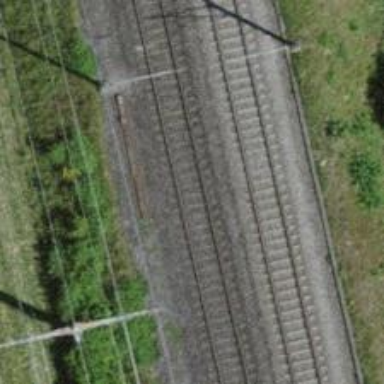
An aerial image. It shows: Single-track electrified railway with contact line.